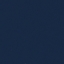
Land use / land cover: SeaLake